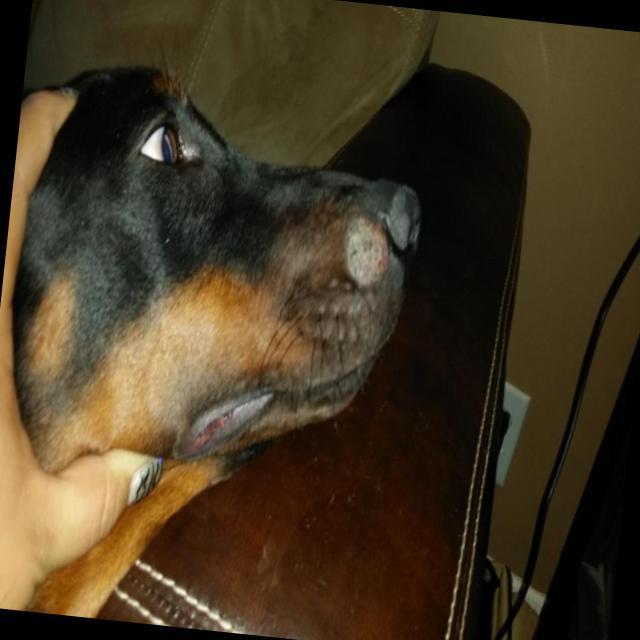
Canine ringworm (Dermatophytosis) — fungal infection caused by Microsporum or Trichophyton. Presents with circular alopecia, scaling, crusting, and broken hairs.